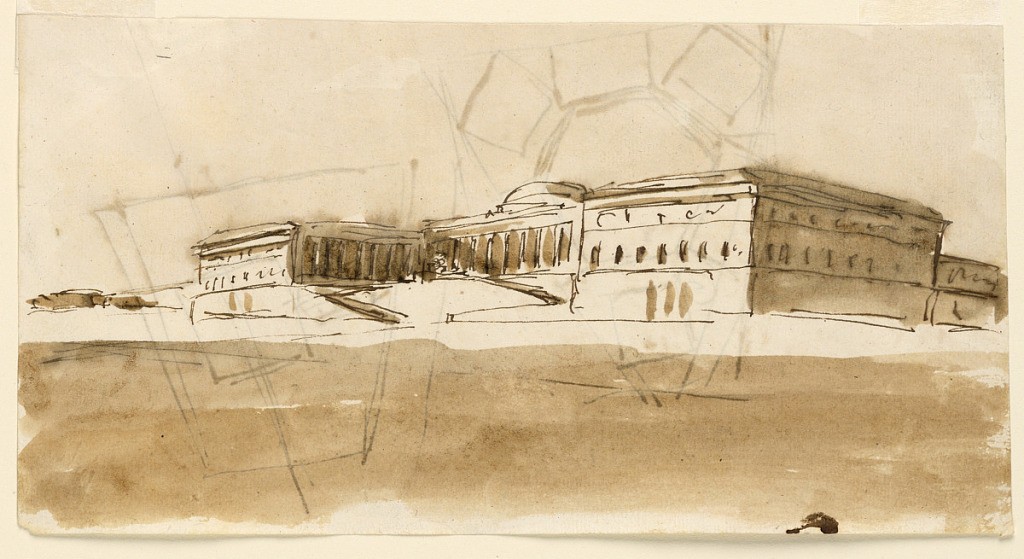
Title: View of a Palace
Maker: Giuseppe Barberi, Italian, 1746–1809
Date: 1792
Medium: Pen and brown ink, brush and brown wash on off-white laid paper
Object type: Drawing
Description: Three wings face a coutry with colonnades, to which staircases lead. Verso: A trapezoidal and a triangular plan, roughly sketched.